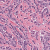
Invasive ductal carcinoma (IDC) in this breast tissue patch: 1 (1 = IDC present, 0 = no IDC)